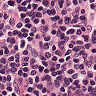
Metastatic tissue present: no